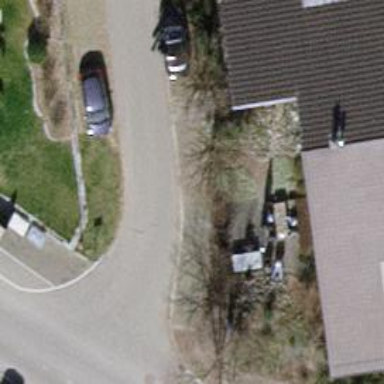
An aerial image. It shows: Asphalt road in residential area.